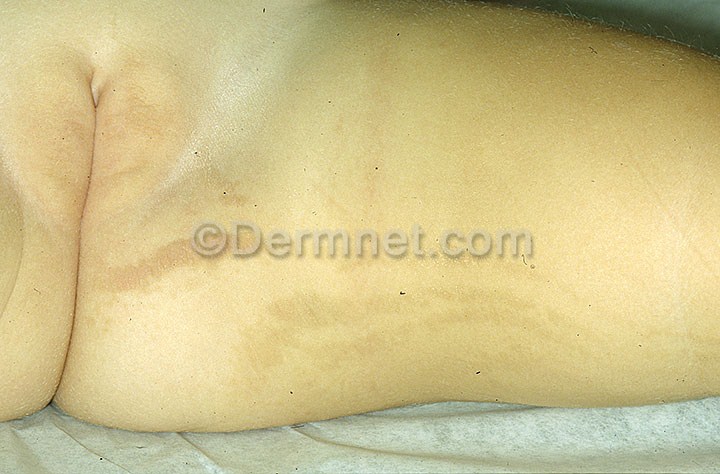
Disease: Seborrheic Keratoses and other Benign Tumors